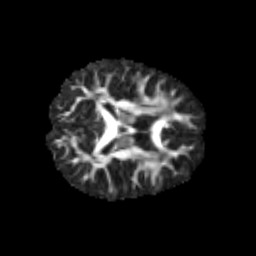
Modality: FA
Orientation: axial
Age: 6
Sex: male
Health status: healthy